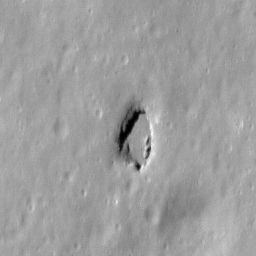
Pit: Stevinus 12
Host crater: Stevinus
Host type: impact_melt
Lunar coordinates: latitude -32.317, longitude 54.746